Field crop: tomato
Growth stage: 1
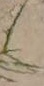
Species: cyperus